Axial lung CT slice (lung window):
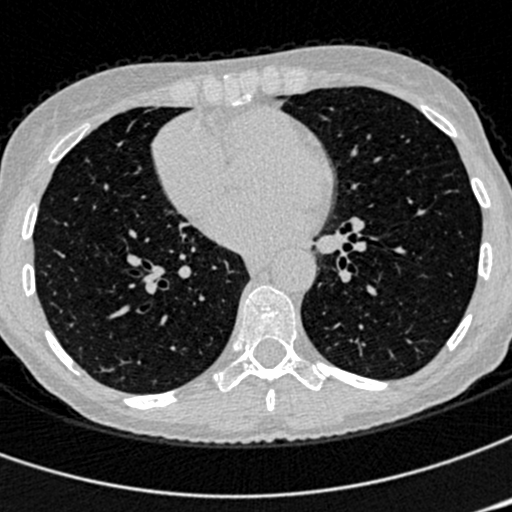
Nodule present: no